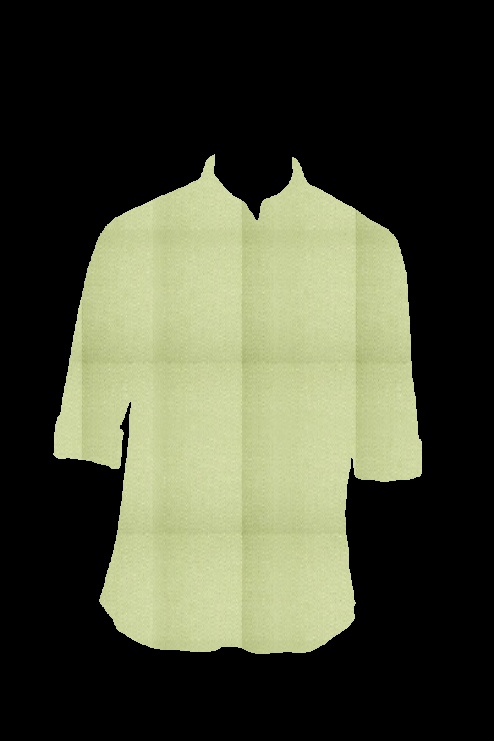
green slim fit polo shirt